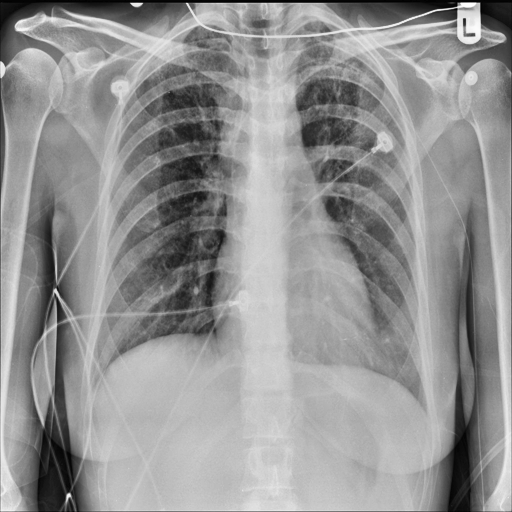
Finding: NORMAL